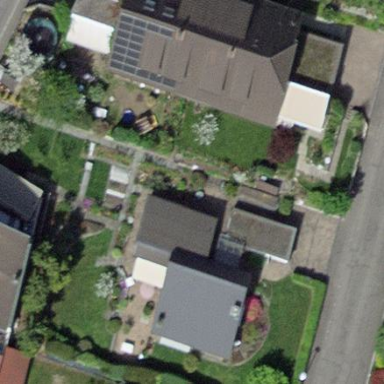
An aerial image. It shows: Semidetached house.